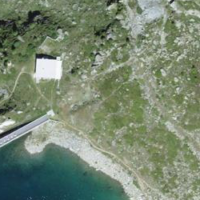
EUNIS habitat code: 31
Species observed at this site:
Phoenicurus ochruros